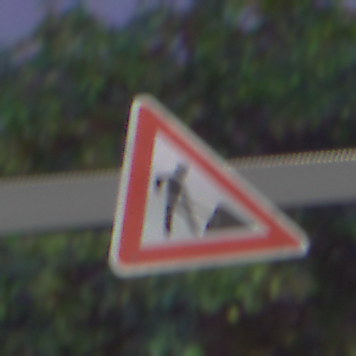
Verkehrszeichen: Arbeitsstelle
Umgebung: Outdoor, Suburban
Tageszeit: Night
Wetter: PartlyCloudy
Licht: Artificial
Jahreszeit: NotSpecified
Kontrast: HighContrast